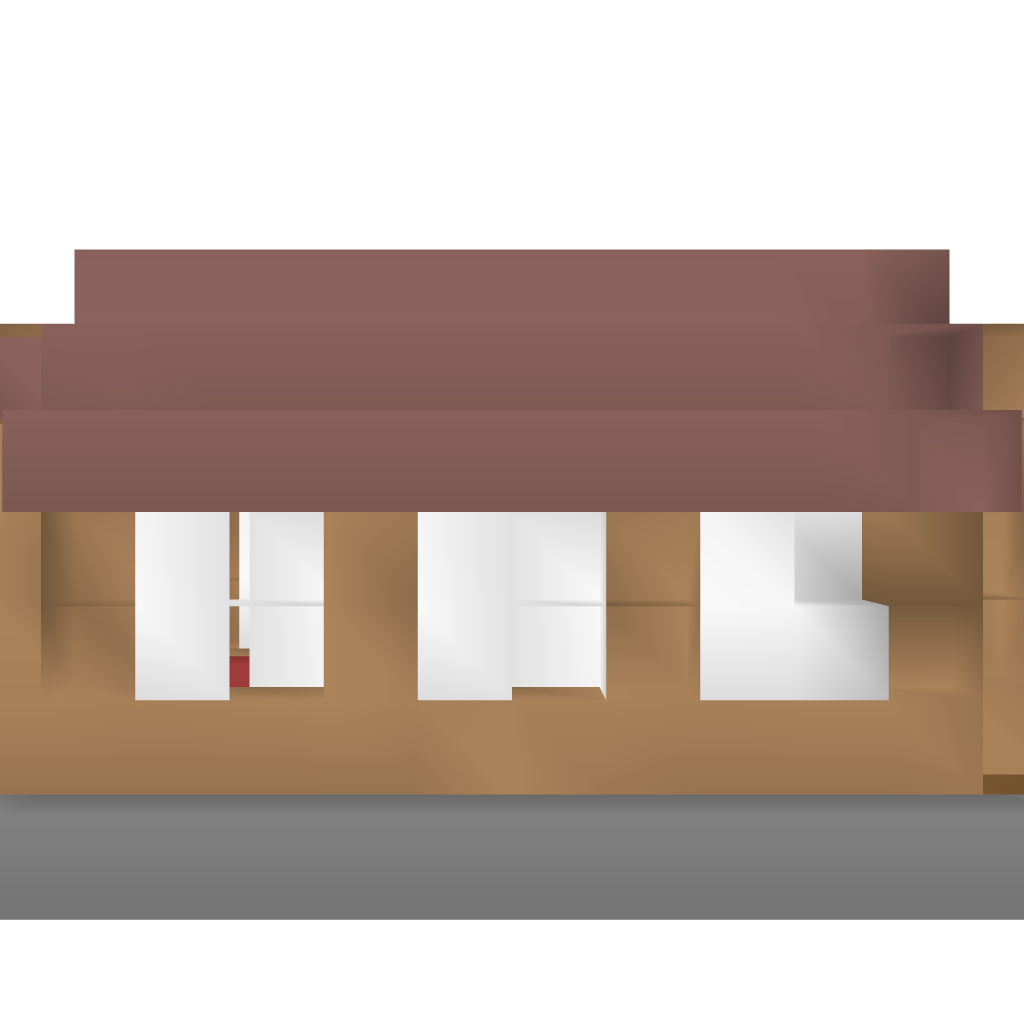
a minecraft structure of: House #2 good quality